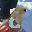
Label: 8